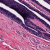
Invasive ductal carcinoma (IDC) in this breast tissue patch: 0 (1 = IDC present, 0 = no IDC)